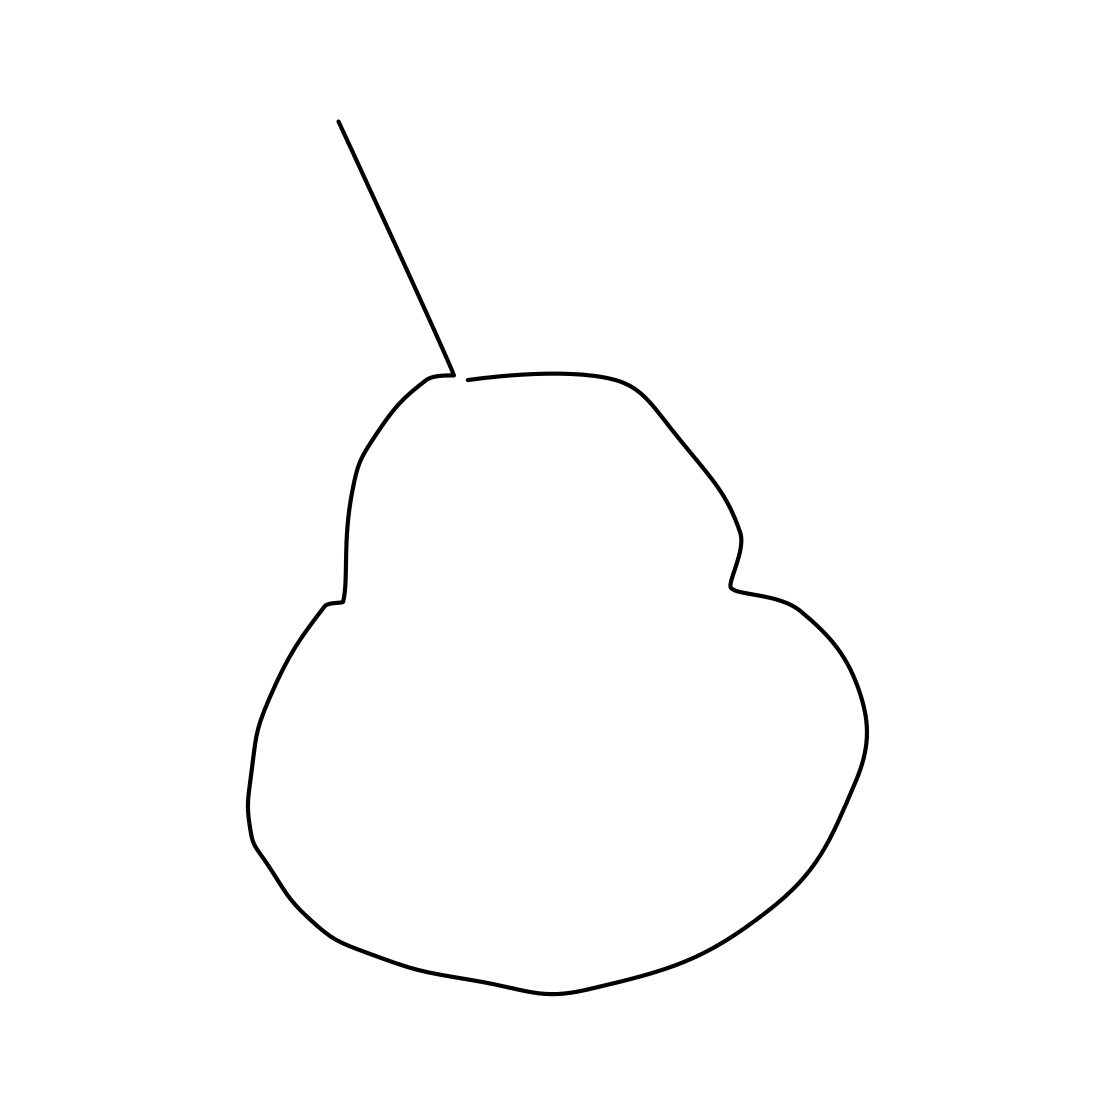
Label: pear